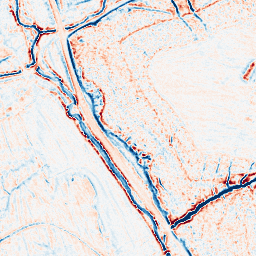
Category: edge_preserving
Decomposition family: bilateral
Decomposition parameters: d: 9
sigma_color: 50
sigma_space: 25
Upsampling method: cubic_catmull_rom
Upsampling parameters: scale: 2
Upsampling scale: 2